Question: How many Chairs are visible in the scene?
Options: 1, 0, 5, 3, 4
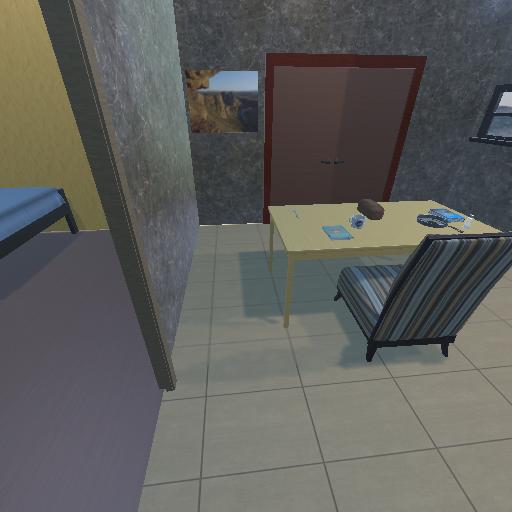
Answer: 1